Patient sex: M
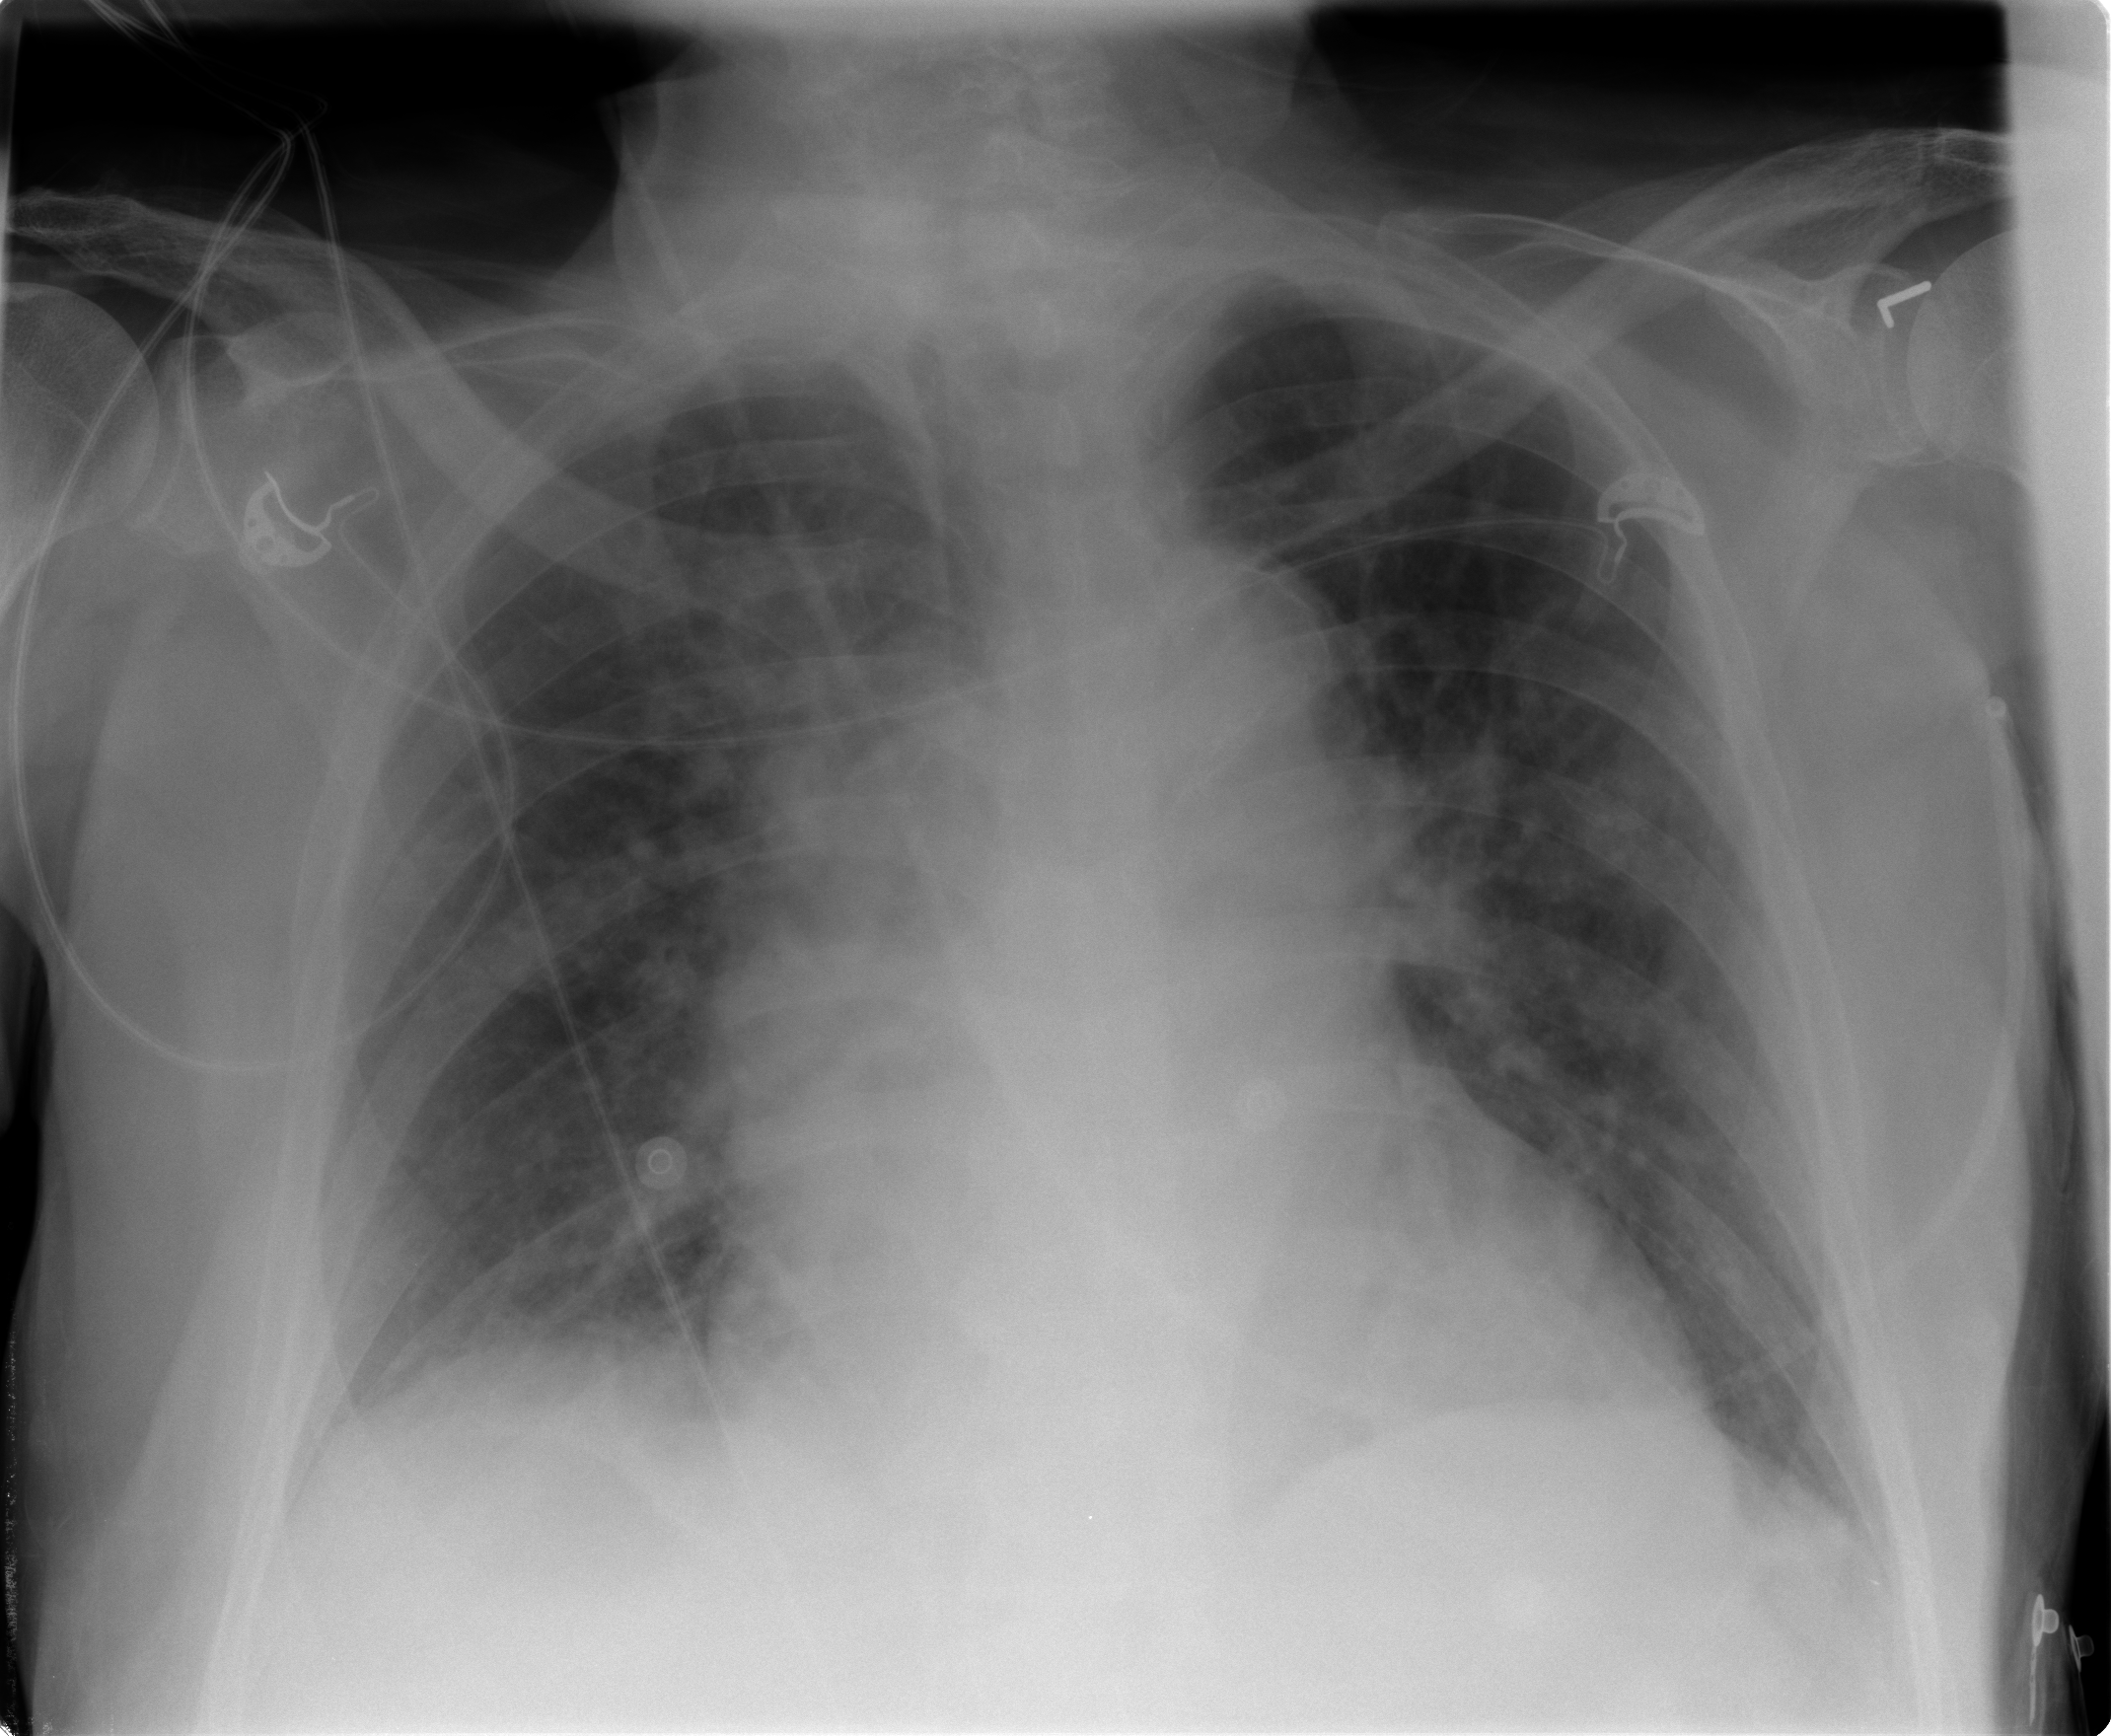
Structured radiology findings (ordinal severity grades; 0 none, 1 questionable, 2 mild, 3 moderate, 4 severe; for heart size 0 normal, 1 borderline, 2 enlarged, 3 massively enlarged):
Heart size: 3
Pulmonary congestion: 3
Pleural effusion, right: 0
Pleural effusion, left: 0
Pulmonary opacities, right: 2
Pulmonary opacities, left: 1
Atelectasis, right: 2
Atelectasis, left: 2